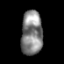
Tissue: prostate
Cell type: Endothelial cells
Senescence score: 0.741
Nuclear area (px): 922
Mean DAPI intensity: 132.965